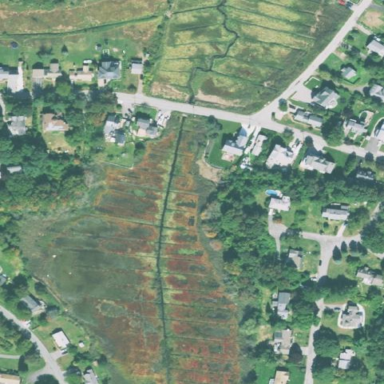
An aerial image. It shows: Marshy wetland area.